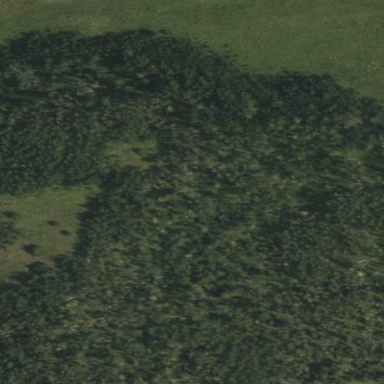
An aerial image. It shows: Dense broadleaved deciduous woodland with high density of trees.